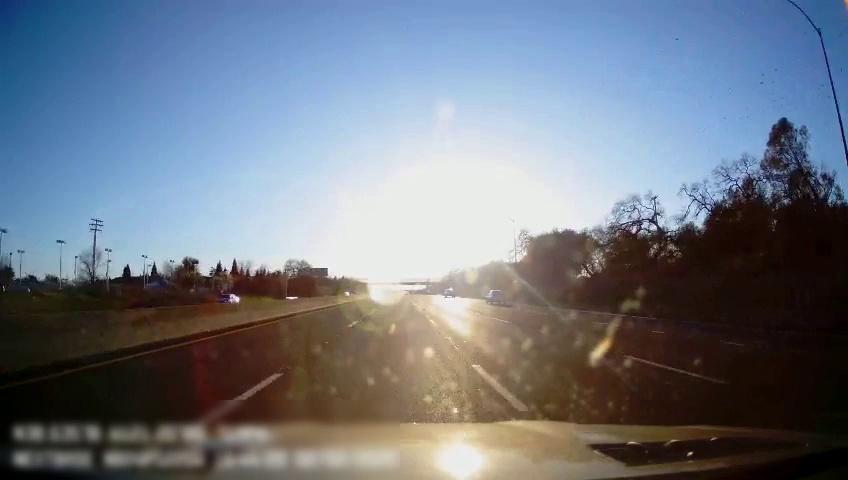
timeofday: Day
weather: Sunny
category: Drivable Space
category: Vehicles | Car
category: Vehicles | Truck
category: Vehicles | Car
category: Lanes | Alternate Lane
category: Lanes | Alternate Lane
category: Lanes | Current Lane
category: Lanes | Current Lane
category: Lanes | Alternate Lane
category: Lanes | Alternate Lane